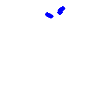
Particle: proton